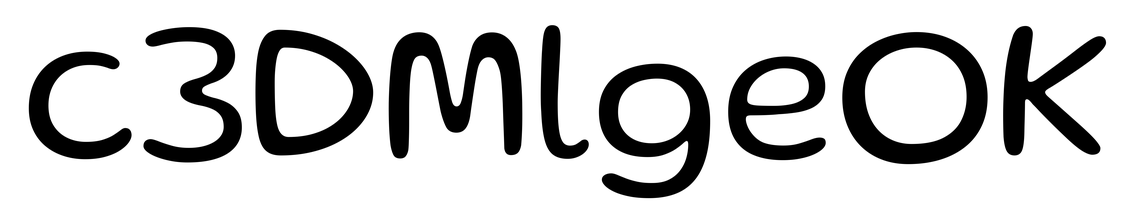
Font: Gluten_Light